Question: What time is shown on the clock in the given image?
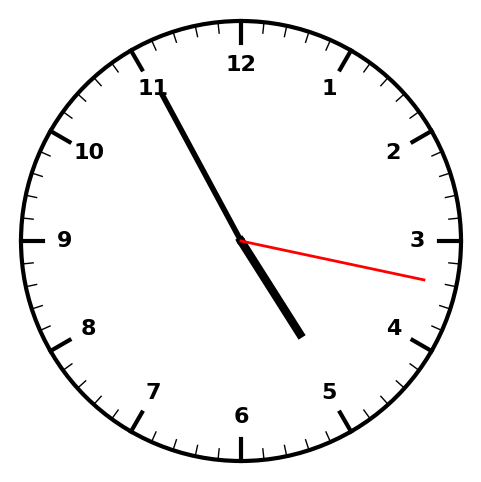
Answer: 04:55:17